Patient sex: F
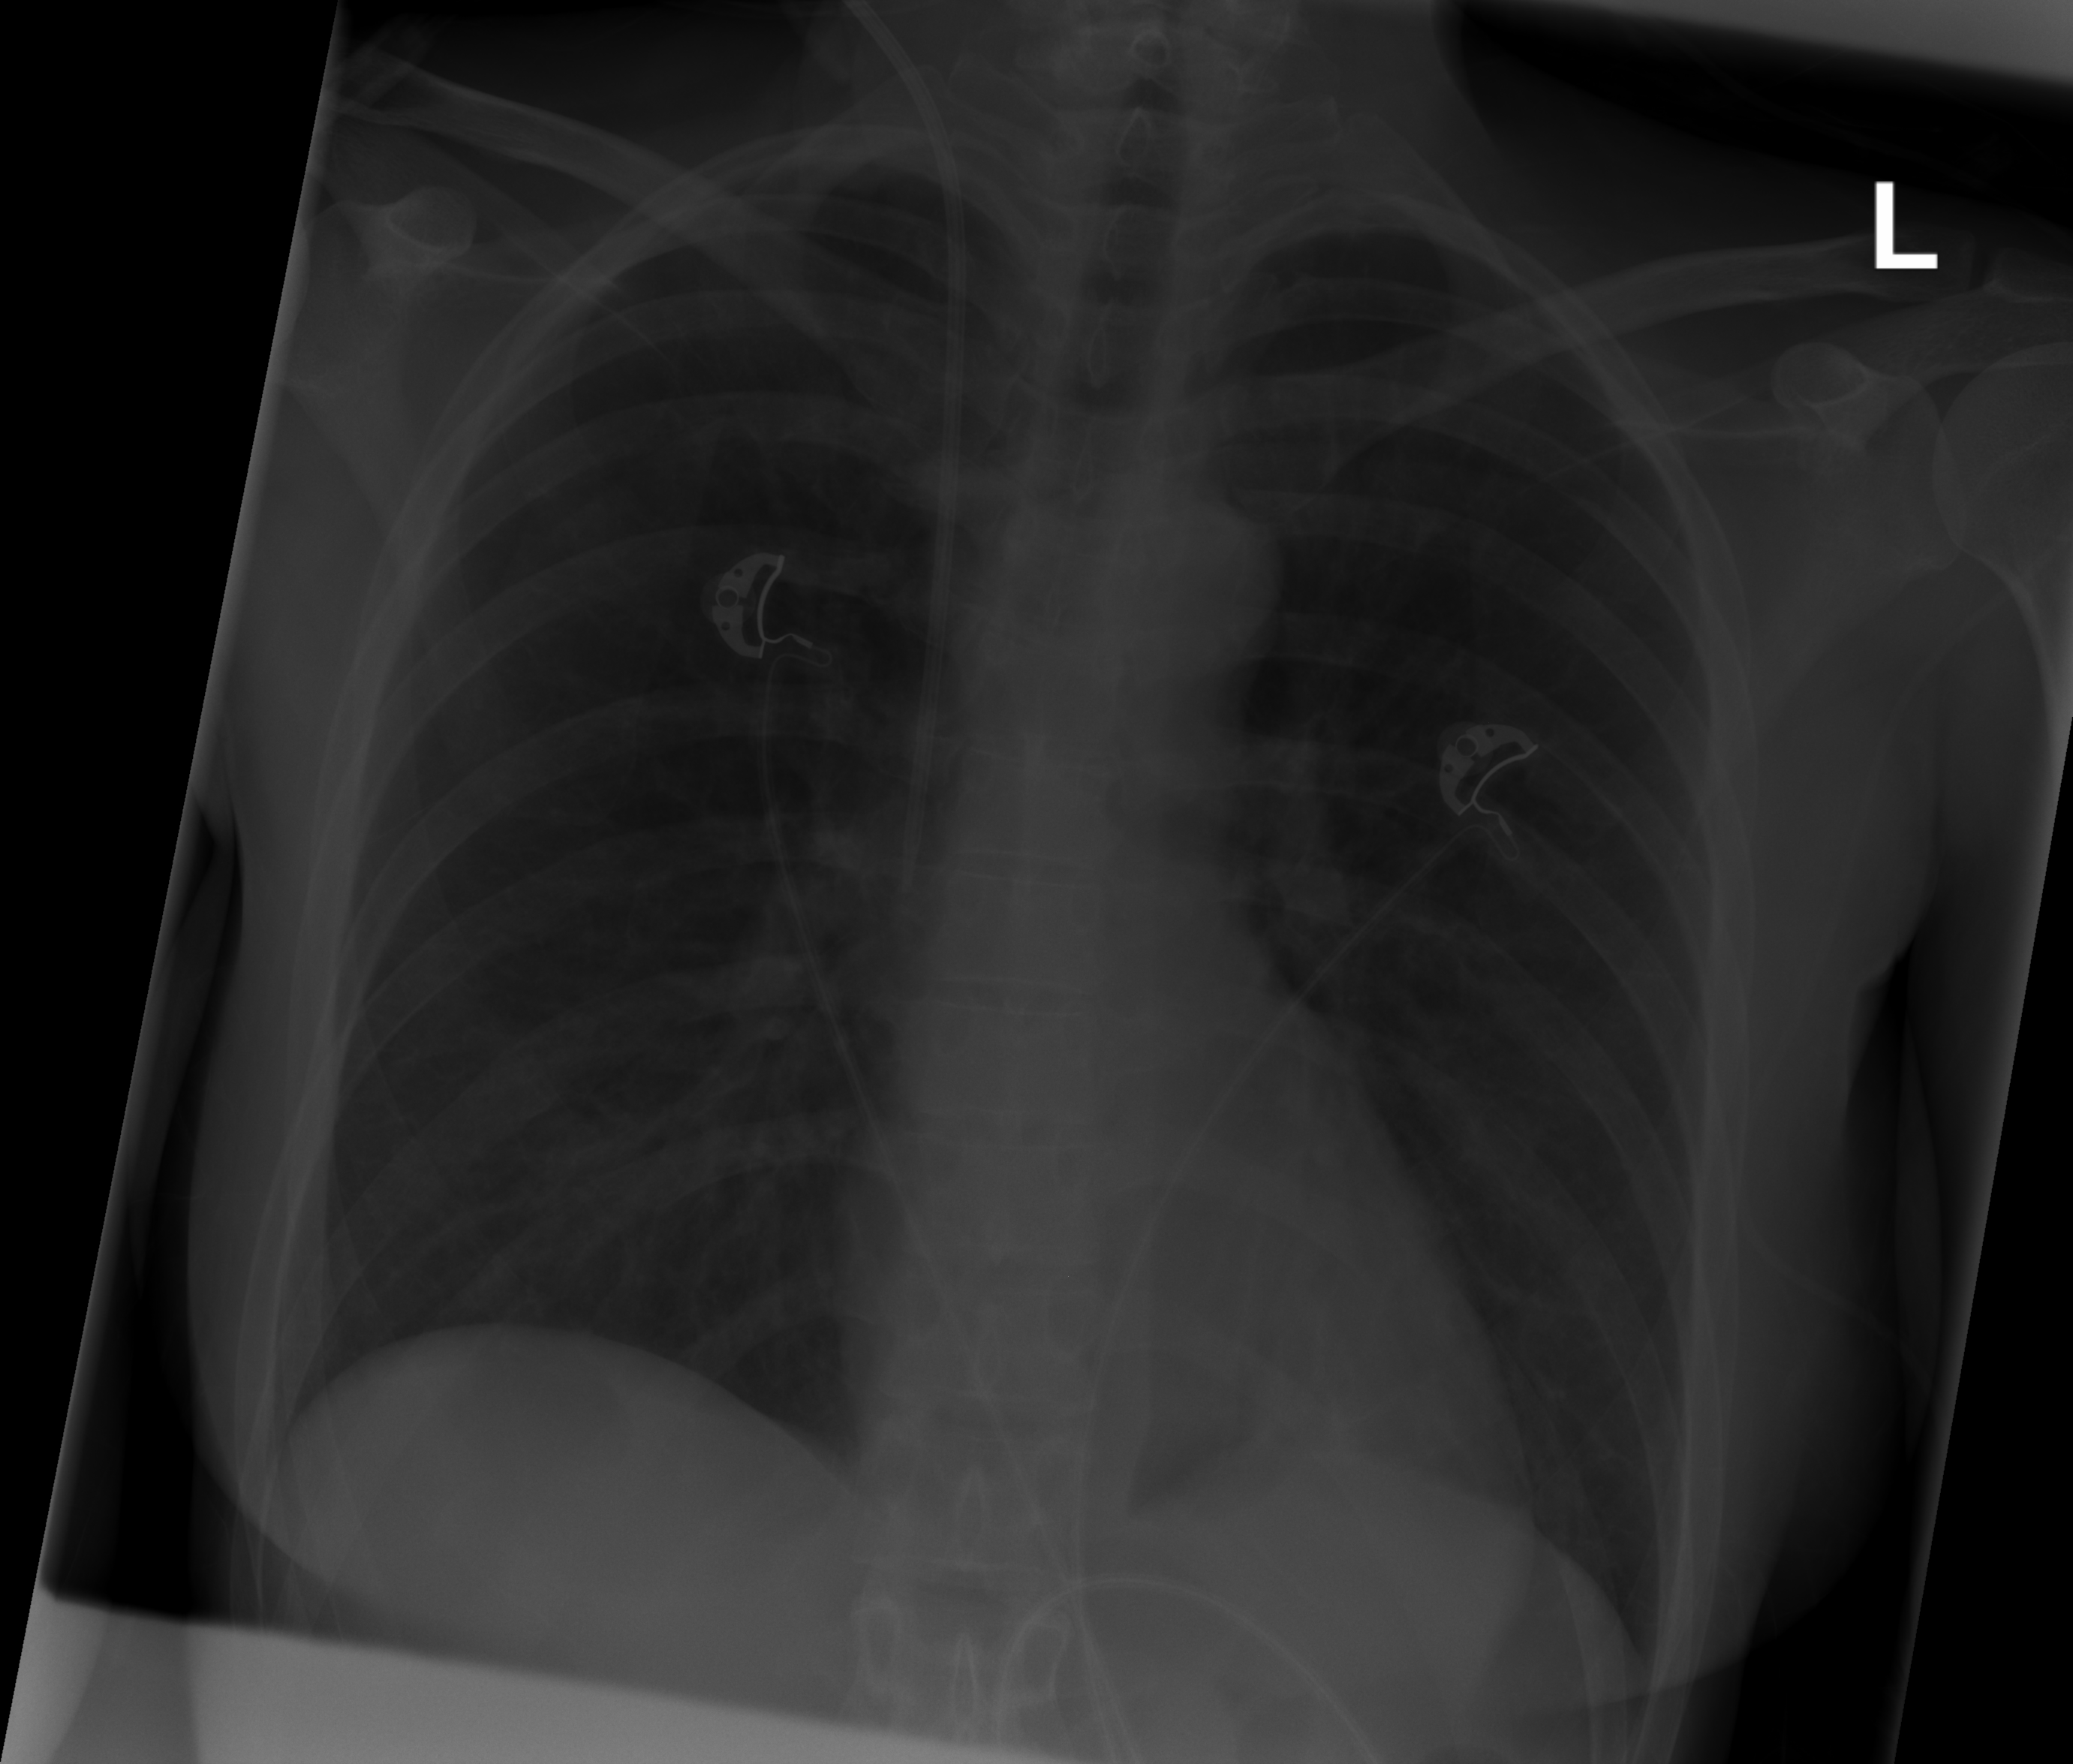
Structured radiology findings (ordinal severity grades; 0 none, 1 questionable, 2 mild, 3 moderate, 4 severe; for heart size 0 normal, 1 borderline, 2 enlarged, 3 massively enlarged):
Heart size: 0
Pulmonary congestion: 0
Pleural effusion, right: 0
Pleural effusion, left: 0
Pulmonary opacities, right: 0
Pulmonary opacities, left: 0
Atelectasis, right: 0
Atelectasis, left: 1